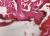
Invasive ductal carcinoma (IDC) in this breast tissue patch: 0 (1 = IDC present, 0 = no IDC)